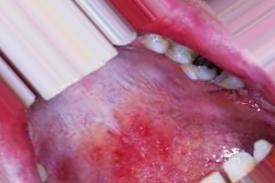
Condition: Mouth Ulcer